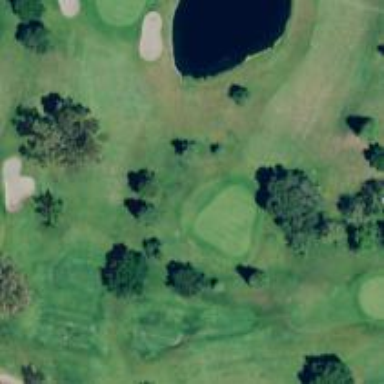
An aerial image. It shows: Golf hole.